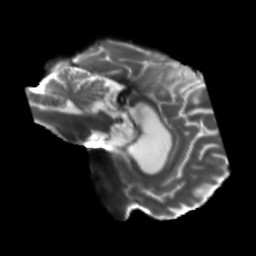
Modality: T2w
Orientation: sagittal
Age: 40
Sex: male
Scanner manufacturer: siemens
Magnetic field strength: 3 T
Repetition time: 5.47 s
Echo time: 0.0854 s